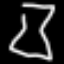
Label: hourglass